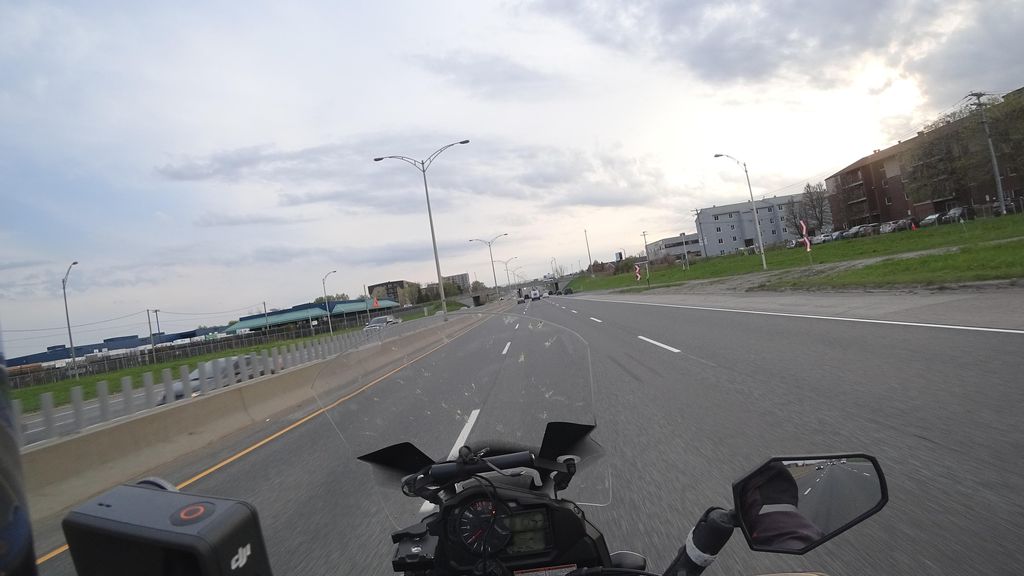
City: quebec_city